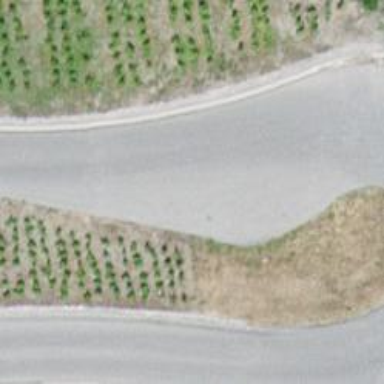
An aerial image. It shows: Passing place on the road.